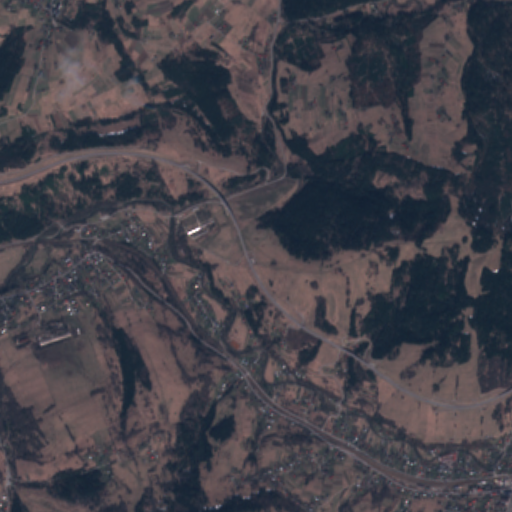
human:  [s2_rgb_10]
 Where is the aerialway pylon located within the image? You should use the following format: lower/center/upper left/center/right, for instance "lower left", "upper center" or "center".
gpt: The aerialway pylon is located in the lower left of the image.
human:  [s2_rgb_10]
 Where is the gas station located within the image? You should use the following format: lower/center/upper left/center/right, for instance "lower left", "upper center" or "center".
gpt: The gas station is located in the lower right of the image.
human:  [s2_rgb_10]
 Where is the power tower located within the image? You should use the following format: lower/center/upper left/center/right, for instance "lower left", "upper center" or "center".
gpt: There is no power tower in the image.